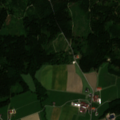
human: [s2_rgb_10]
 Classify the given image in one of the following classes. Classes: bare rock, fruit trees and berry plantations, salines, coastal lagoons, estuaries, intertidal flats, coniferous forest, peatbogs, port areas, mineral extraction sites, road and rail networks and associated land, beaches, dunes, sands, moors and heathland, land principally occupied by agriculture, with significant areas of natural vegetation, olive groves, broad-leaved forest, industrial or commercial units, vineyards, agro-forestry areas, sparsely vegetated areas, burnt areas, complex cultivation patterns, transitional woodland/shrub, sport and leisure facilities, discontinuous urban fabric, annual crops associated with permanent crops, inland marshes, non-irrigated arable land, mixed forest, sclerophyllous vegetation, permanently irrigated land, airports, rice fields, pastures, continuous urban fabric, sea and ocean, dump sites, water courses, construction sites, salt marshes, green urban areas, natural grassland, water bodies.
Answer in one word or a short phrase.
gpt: non-irrigated arable land, pastures, coniferous forest